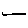
Label: square